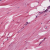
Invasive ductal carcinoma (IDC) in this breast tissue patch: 0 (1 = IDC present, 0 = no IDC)